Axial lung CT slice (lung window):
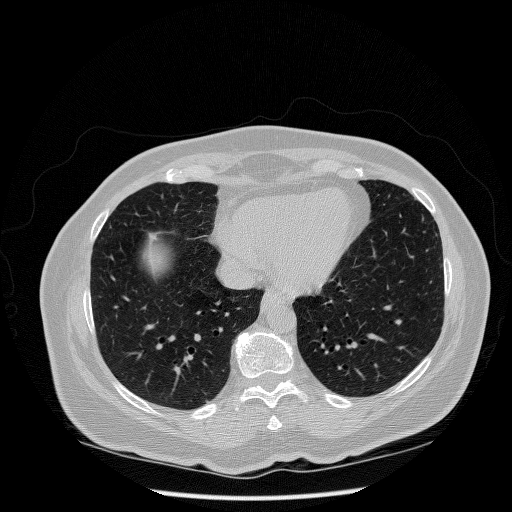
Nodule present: no